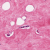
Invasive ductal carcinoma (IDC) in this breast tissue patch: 0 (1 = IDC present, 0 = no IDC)